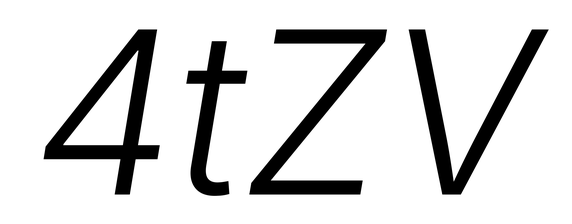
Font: Inter-Italic_Light_Italic